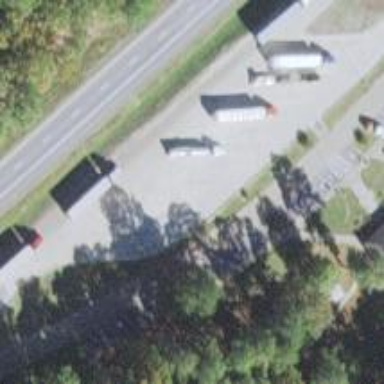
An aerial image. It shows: Rest area along the road.